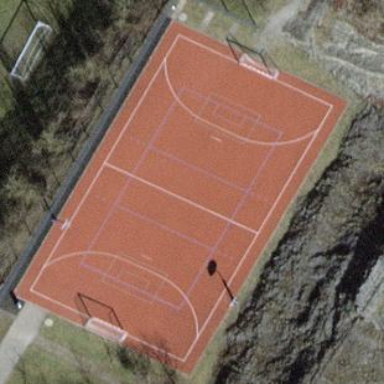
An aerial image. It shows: Multi-sport pitch with tartan surface.